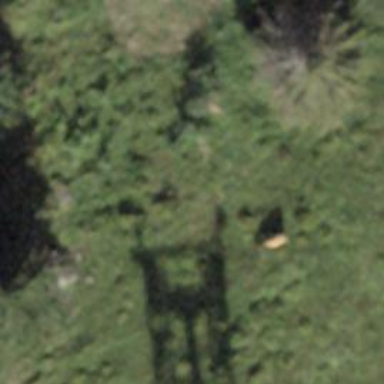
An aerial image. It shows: Pylon used for aerialway.